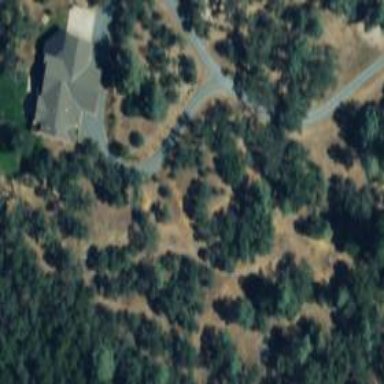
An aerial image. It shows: Driveway leading to service road.